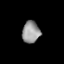
Tissue: lung
Cell type: Others
Senescence score: 0.2219
Nuclear area (px): 381
Mean DAPI intensity: 148.766